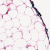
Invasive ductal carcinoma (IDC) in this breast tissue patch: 0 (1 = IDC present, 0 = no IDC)